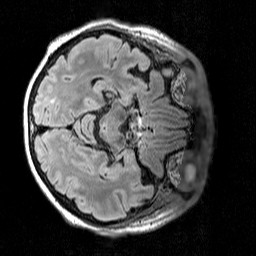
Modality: T2w
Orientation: axial
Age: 68
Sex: female
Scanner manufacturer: siemens
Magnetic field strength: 3 T
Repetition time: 5 s
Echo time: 0.386 s